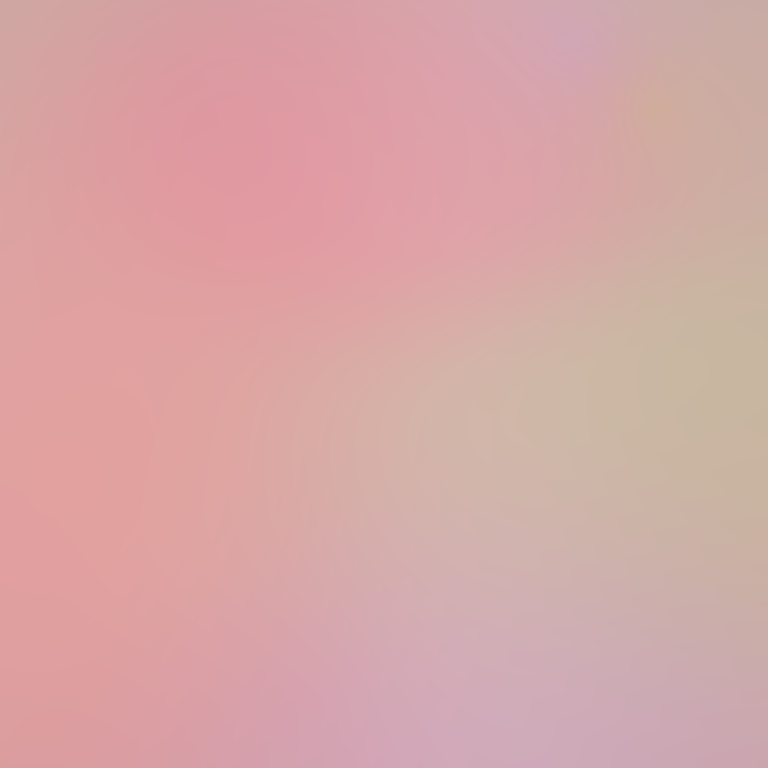
Abstract light effect, smooth gradient from soft pink to warm beige, serene atmosphere, diffuse light, no room, no furniture, no objects.